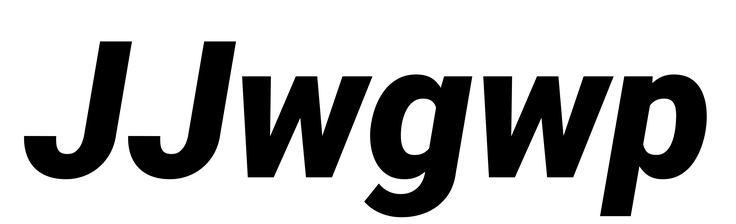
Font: Roboto-Italic_Black_Italic